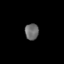
Tissue: skin
Cell type: Fibroblasts
Senescence score: 0.7583
Nuclear area (px): 220
Mean DAPI intensity: 107.755